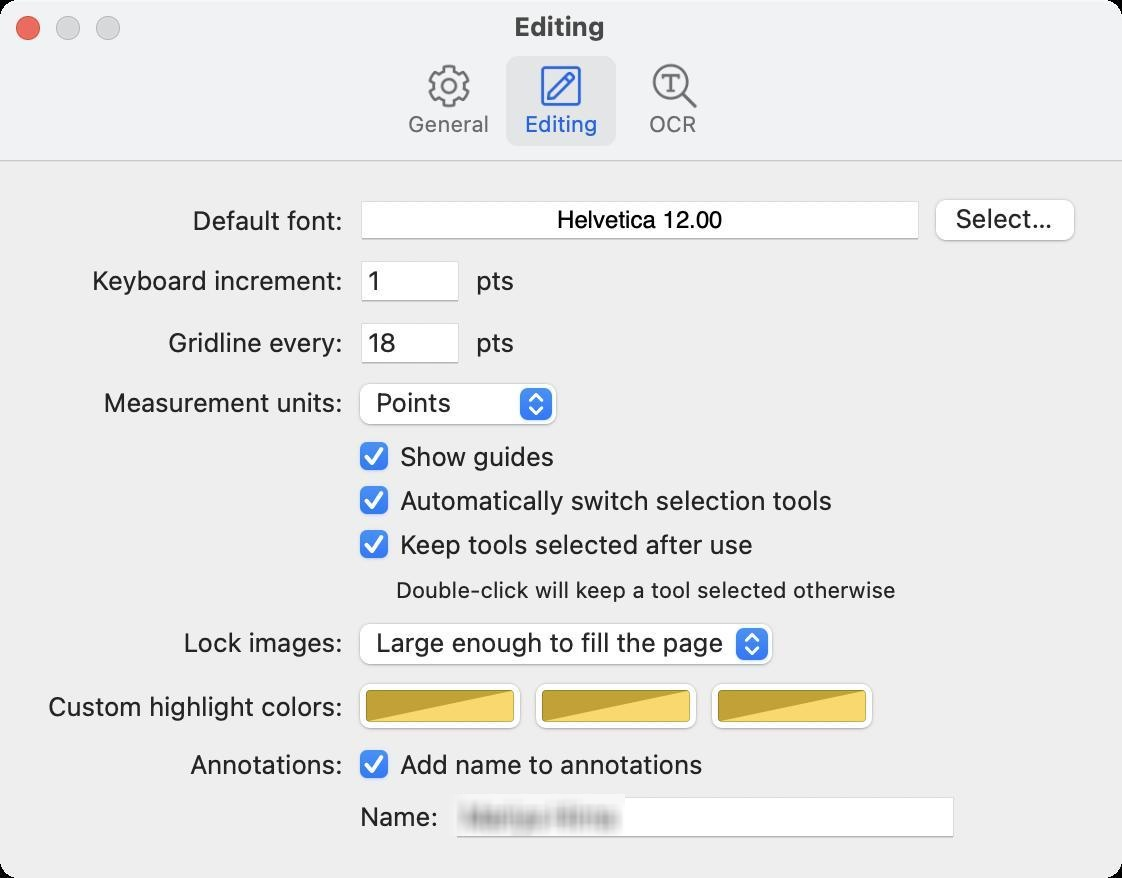
Accessibility tree:
{"name": "Editing", "role": "AXWindow", "description": null, "role_description": "standard window", "value": null, "position": "383.00;220.00", "size": "561;439", "children": [{"name": null, "role": "AXGroup", "description": null, "role_description": "group", "value": null, "position": "0.00;80.00", "size": "561;359", "children": [{"name": null, "role": "AXStaticText", "description": null, "role_description": "text", "value": "Default font:", "position": "22.50;102.00", "size": "152;16", "children": []}, {"name": null, "role": "AXStaticText", "description": null, "role_description": "text", "value": "Helvetica 12.00", "position": "180.00;100.00", "size": "280;20", "children": []}, {"name": "Select…", "role": "AXButton", "description": null, "role_description": "button", "value": null, "position": "461.00;95.00", "size": "83;32", "children": []}, {"name": null, "role": "AXStaticText", "description": null, "role_description": "text", "value": "Keyboard increment:", "position": "22.50;132.00", "size": "152;16", "children": []}, {"name": null, "role": "AXTextField", "description": null, "role_description": "text field", "value": "1", "position": "180.00;130.00", "size": "50;21", "children": []}, {"name": null, "role": "AXStaticText", "description": null, "role_description": "text", "value": "pts", "position": "236.00;132.00", "size": "303;16", "children": []}, {"name": null, "role": "AXStaticText", "description": null, "role_description": "text", "value": "Gridline every:", "position": "22.50;163.00", "size": "152;16", "children": []}, {"name": null, "role": "AXTextField", "description": null, "role_description": "text field", "value": "18", "position": "180.00;161.00", "size": "50;21", "children": []}, {"name": null, "role": "AXStaticText", "description": null, "role_description": "text", "value": "pts", "position": "236.00;163.00", "size": "303;16", "children": []}, {"name": null, "role": "AXStaticText", "description": null, "role_description": "text", "value": "Measurement units:", "position": "22.50;193.00", "size": "152;16", "children": []}, {"name": null, "role": "AXPopUpButton", "description": null, "role_description": "pop up button", "value": "Points", "position": "177.00;191.00", "size": "105;25", "children": []}, {"name": "Automatically_switch_selection_tools", "role": "AXCheckBox", "description": null, "role_description": "checkbox", "value": 1, "position": "178.00;241.00", "size": "359;18", "children": []}, {"name": "Keep_tools_selected_after_use", "role": "AXCheckBox", "description": null, "role_description": "checkbox", "value": 1, "position": "178.00;263.00", "size": "359;18", "children": []}, {"name": null, "role": "AXGroup", "description": null, "role_description": "group", "value": null, "position": "180.00;288.00", "size": "10;14", "children": []}, {"name": null, "role": "AXStaticText", "description": null, "role_description": "text", "value": "Double-click will keep a tool selected otherwise", "position": "196.00;288.00", "size": "343;14", "children": []}, {"name": null, "role": "AXStaticText", "description": null, "role_description": "text", "value": "Lock images:", "position": "22.50;313.00", "size": "152;16", "children": []}, {"name": null, "role": "AXPopUpButton", "description": null, "role_description": "pop up button", "value": "Large enough to fill the page", "position": "177.00;311.00", "size": "213;25", "children": []}, {"name": null, "role": "AXStaticText", "description": null, "role_description": "text", "value": "Custom highlight colors:", "position": "22.50;345.00", "size": "152;16", "children": []}, {"name": null, "role": "AXColorWell", "description": null, "role_description": "color well", "value": "rgb 1 0.7647 0.004 0.784", "position": "177.00;340.00", "size": "86;26", "children": []}, {"name": null, "role": "AXColorWell", "description": null, "role_description": "color well", "value": "rgb 1 0.7647 0.004 0.784", "position": "265.00;340.00", "size": "86;26", "children": []}, {"name": null, "role": "AXColorWell", "description": null, "role_description": "color well", "value": "rgb 1 0.7647 0.004 0.784", "position": "353.00;340.00", "size": "86;26", "children": []}, {"name": null, "role": "AXStaticText", "description": null, "role_description": "text", "value": "Annotations:", "position": "22.50;374.00", "size": "152;16", "children": []}, {"name": "Add_name_to_annotations", "role": "AXCheckBox", "description": null, "role_description": "checkbox", "value": 1, "position": "178.00;373.00", "size": "359;18", "children": []}, {"name": null, "role": "AXStaticText", "description": null, "role_description": "text", "value": "Name:", "position": "178.00;400.00", "size": "44;16", "children": []}, {"name": null, "role": "AXTextField", "description": null, "role_description": "text field", "value": "[name] [surname]", "position": "227.50;398.00", "size": "250;21", "children": []}, {"name": "Show_guides", "role": "AXCheckBox", "description": null, "role_description": "checkbox", "value": 1, "position": "178.00;219.00", "size": "359;18", "children": []}]}, {"name": null, "role": "AXToolbar", "description": null, "role_description": "toolbar", "value": null, "position": "0.00;28.00", "size": "561;52", "children": [{"name": "General", "role": "AXButton", "description": null, "role_description": "button", "value": null, "position": "197.00;28.00", "size": "55;52", "children": []}, {"name": "Editing", "role": "AXButton", "description": null, "role_description": "button", "value": null, "position": "253.00;28.00", "size": "55;52", "children": []}, {"name": "OCR", "role": "AXButton", "description": null, "role_description": "button", "value": null, "position": "309.00;28.00", "size": "55;52", "children": []}]}, {"name": null, "role": "AXButton", "description": null, "role_description": "close button", "value": null, "position": "7.00;6.00", "size": "14;16", "children": []}, {"name": null, "role": "AXButton", "description": null, "role_description": "zoom button", "value": null, "position": "47.00;6.00", "size": "14;16", "children": [{"name": null, "role": "AXGroup", "description": null, "role_description": "group", "value": null, "position": "47.00;6.00", "size": "14;16", "children": [{"name": null, "role": "AXGroup", "description": null, "role_description": "group", "value": null, "position": "47.00;6.00", "size": "14;16", "children": []}]}]}, {"name": null, "role": "AXButton", "description": null, "role_description": "minimize button", "value": null, "position": "27.00;6.00", "size": "14;16", "children": []}, {"name": null, "role": "AXStaticText", "description": null, "role_description": "text", "value": "Editing", "position": "255.00;5.00", "size": "50;16", "children": []}]}